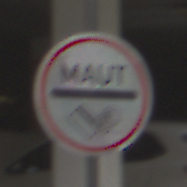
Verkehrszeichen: MautflichtigeStrecke
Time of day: Midday
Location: Roofed (Urban)
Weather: Overcast
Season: NotSpecified
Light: Artificial